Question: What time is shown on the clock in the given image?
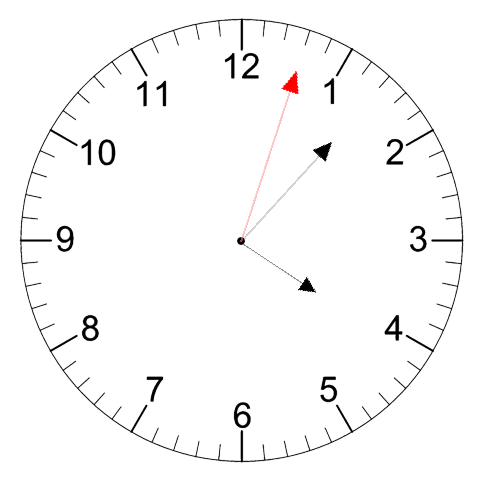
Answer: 04:07:03